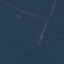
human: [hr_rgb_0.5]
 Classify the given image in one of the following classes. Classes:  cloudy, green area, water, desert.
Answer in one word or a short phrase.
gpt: green area